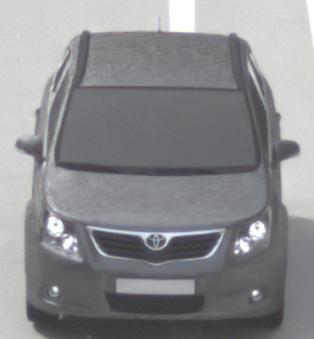
Make: Toyota
Model: Avensis 1.6
Detailed model: Avensis (T27) Notch Back
Model produced from: 2009/01
Model produced until: 2010/08
Doors: 4
Color: gray
Road condition: dry road
Daytime: morning or afternoon
Contrast: low contrast